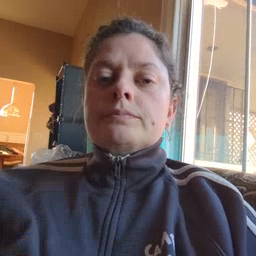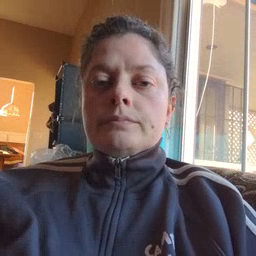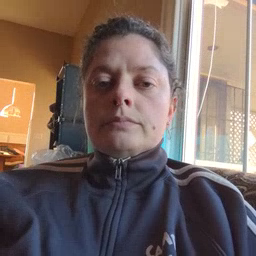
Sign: on